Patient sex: F
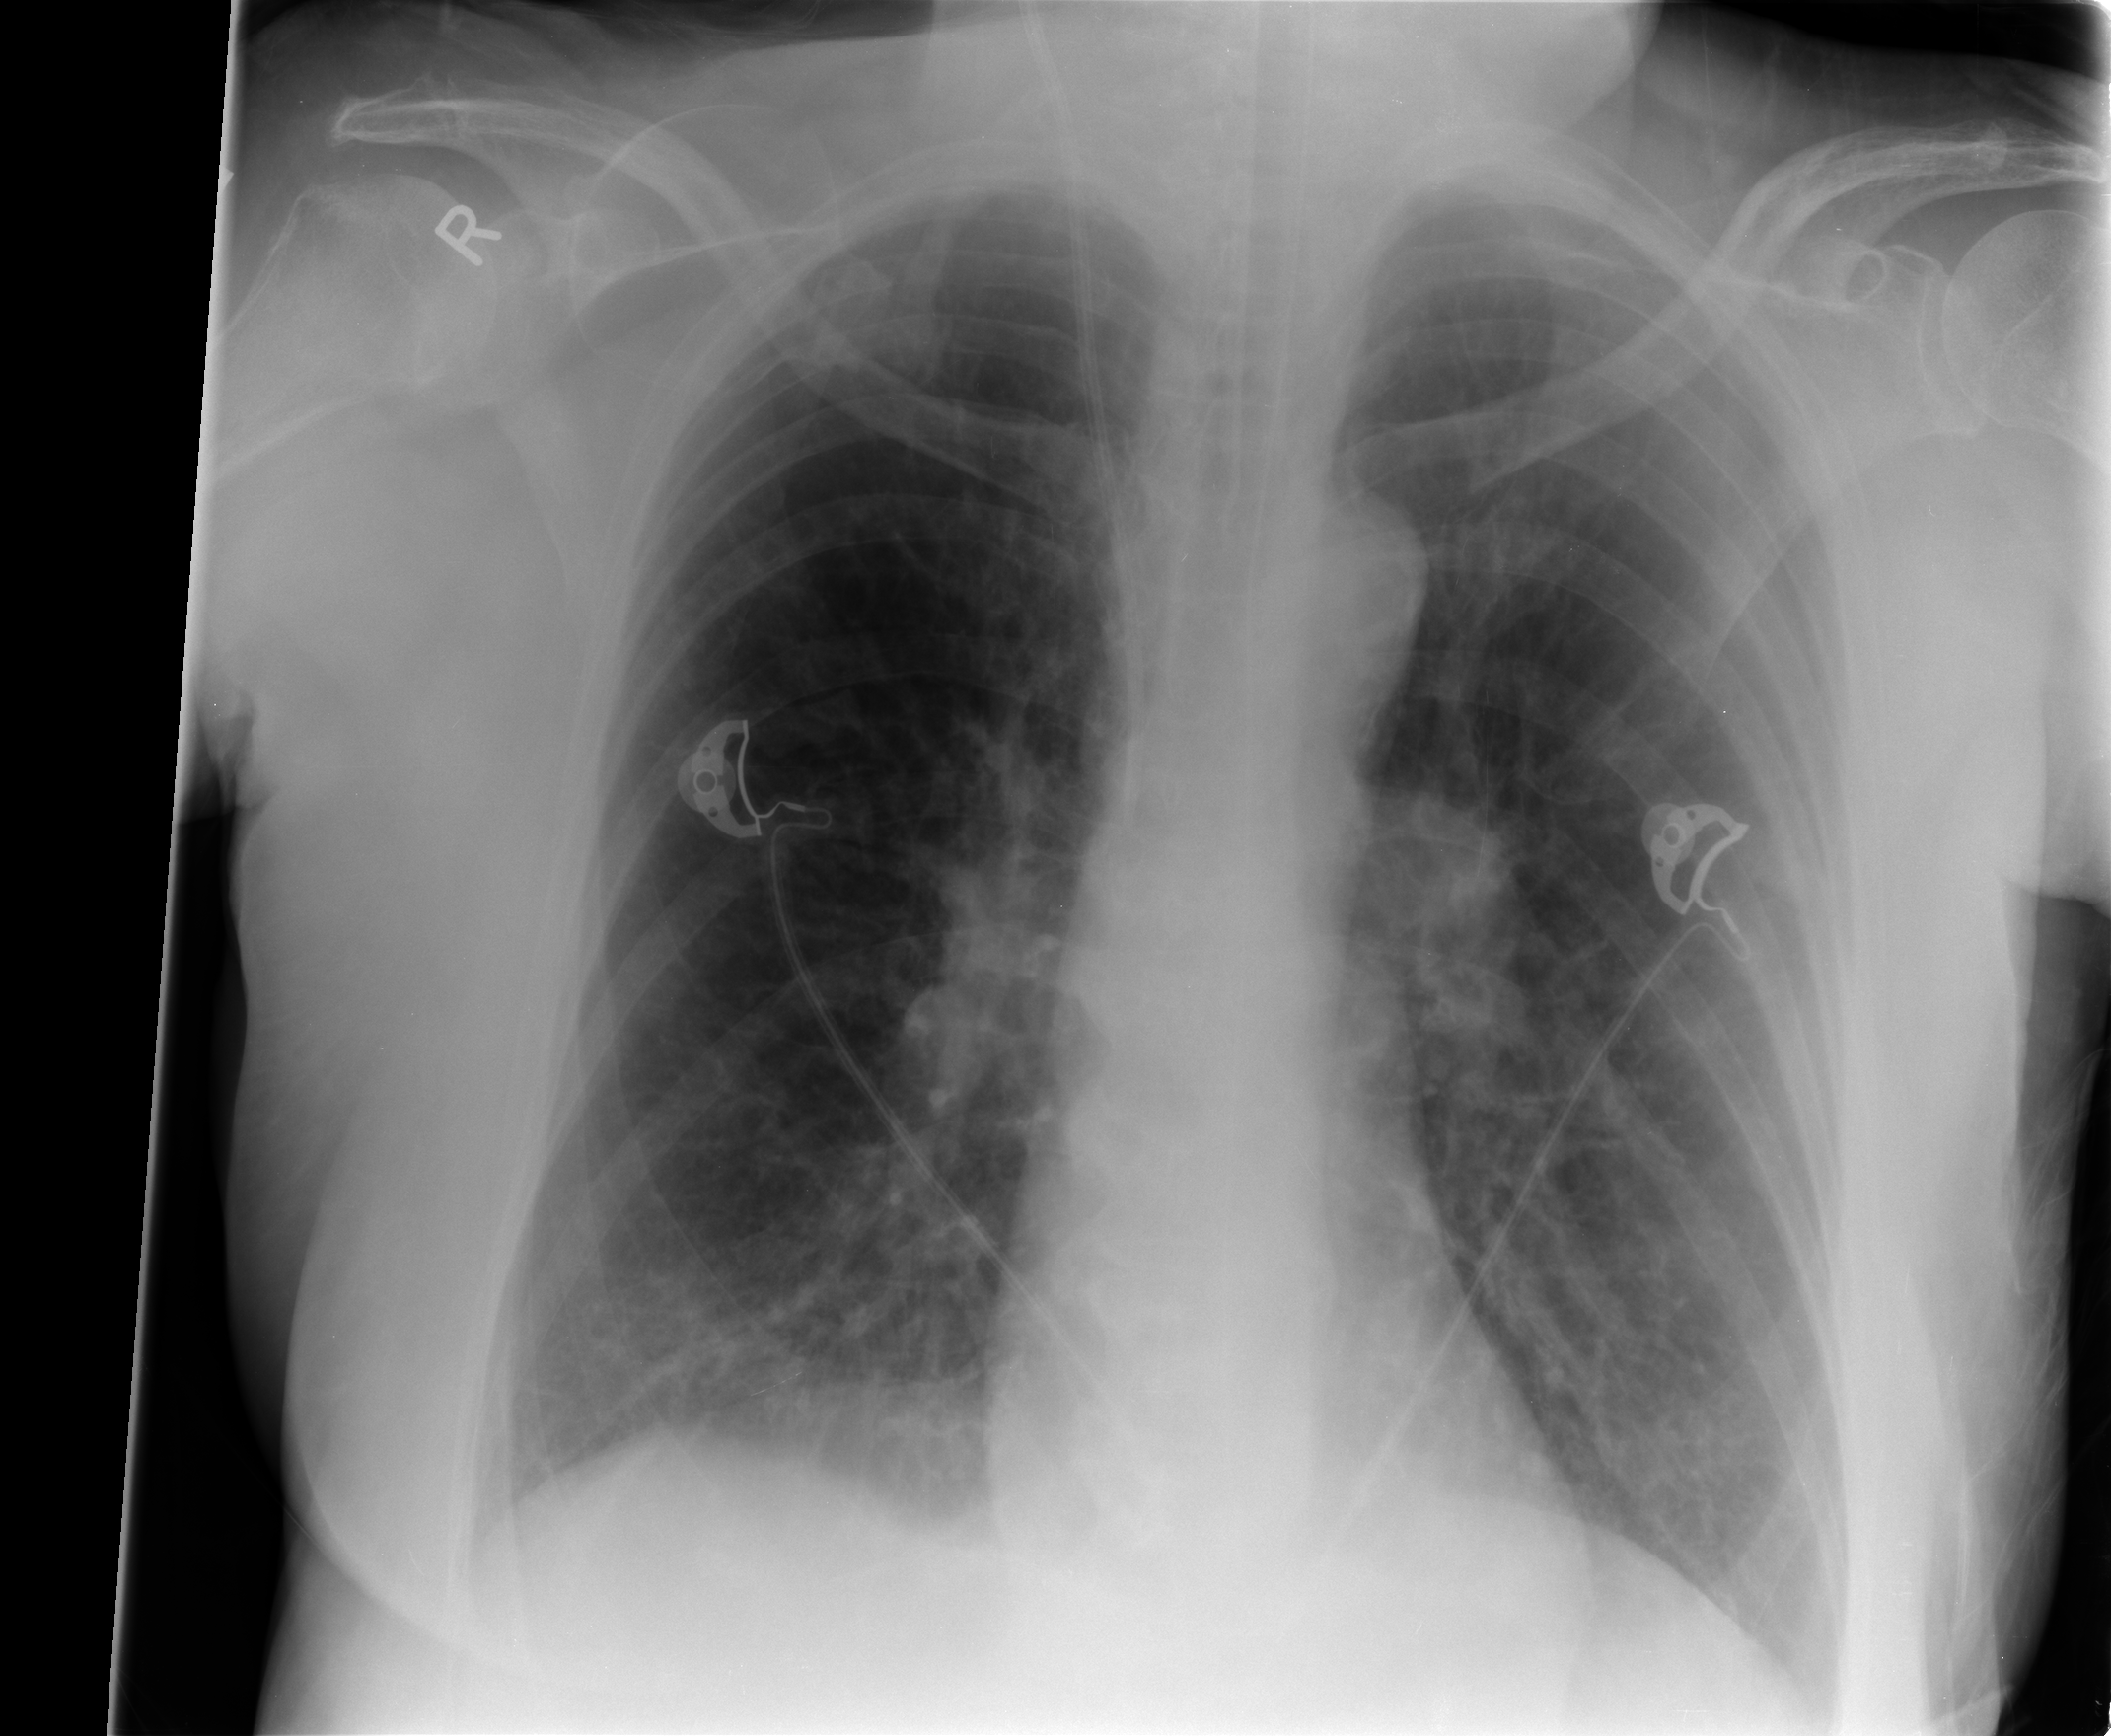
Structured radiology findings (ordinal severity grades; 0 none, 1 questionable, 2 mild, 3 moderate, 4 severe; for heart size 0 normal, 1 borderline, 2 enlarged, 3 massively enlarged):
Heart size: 0
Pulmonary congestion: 0
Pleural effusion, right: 0
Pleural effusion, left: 0
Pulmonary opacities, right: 0
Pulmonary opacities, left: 0
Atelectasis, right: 2
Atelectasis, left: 2